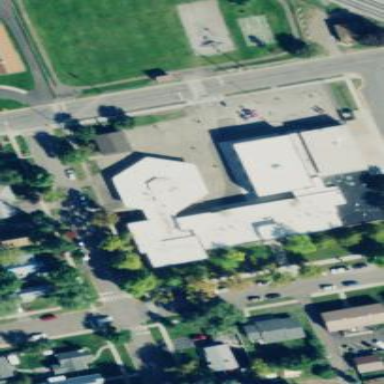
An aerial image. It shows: School.